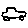
Label: car